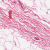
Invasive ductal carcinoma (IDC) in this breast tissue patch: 0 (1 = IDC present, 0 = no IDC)